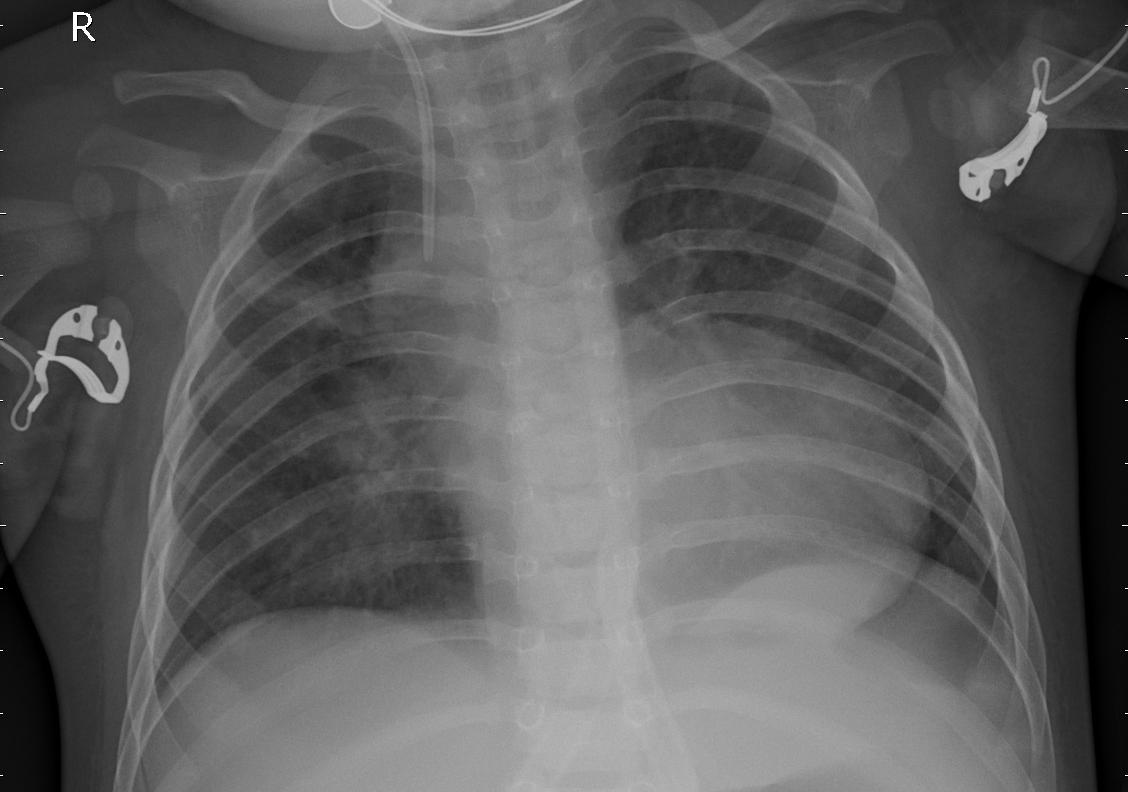
Diagnosis: PNEUMONIA